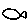
Label: fish